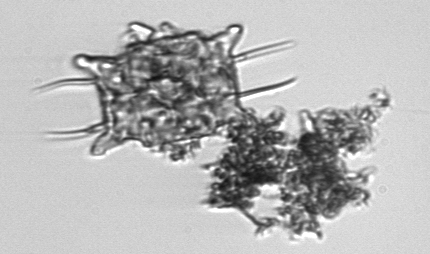
Label: Odontella